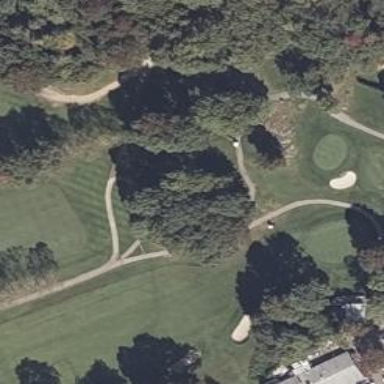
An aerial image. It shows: Grassy area designated as golf fairway.